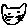
Label: cat